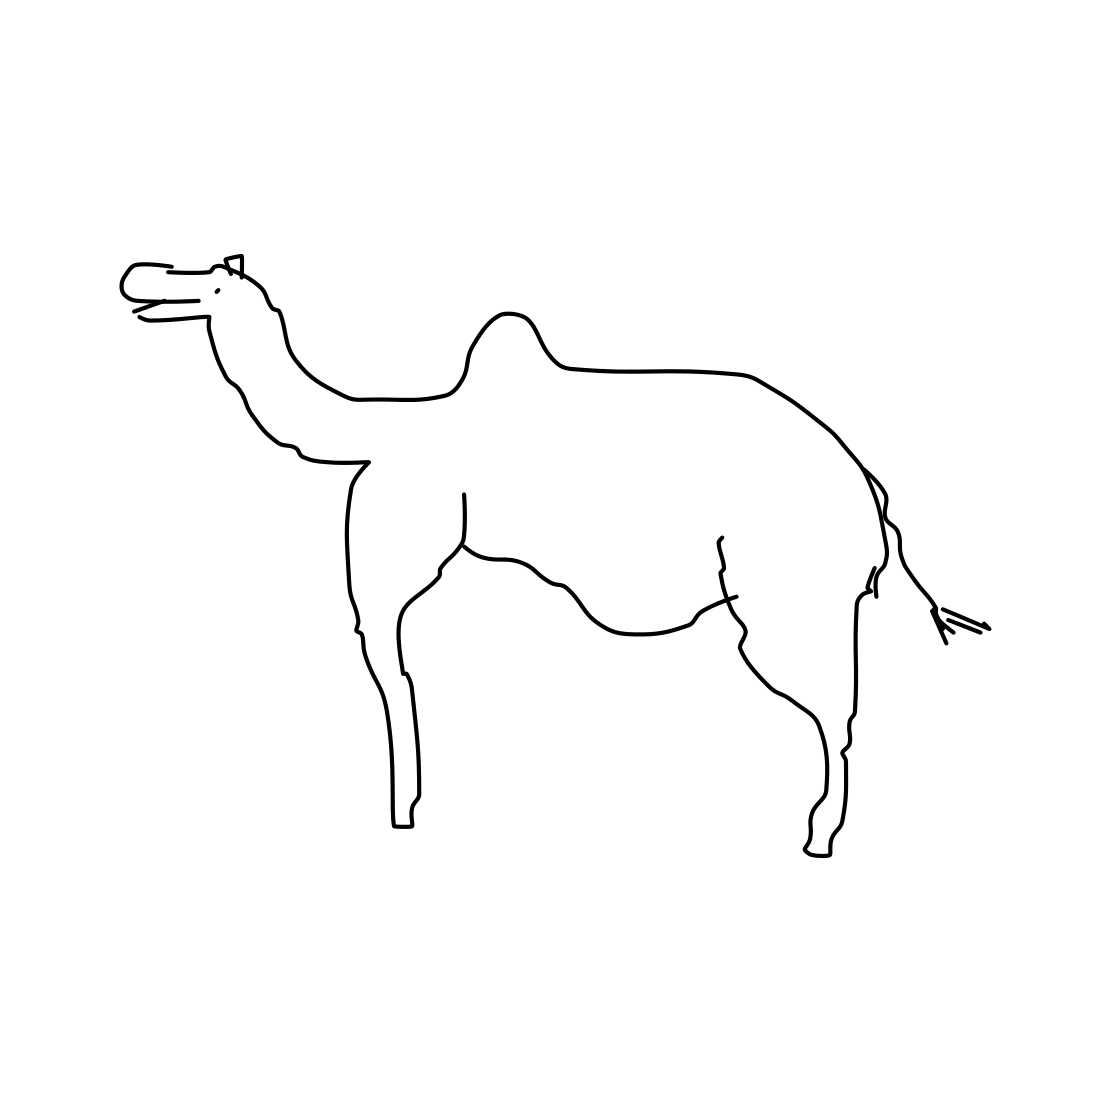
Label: camel